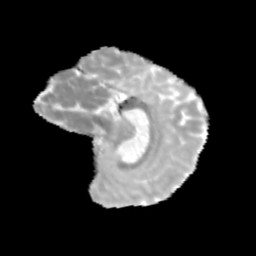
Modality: MD
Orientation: sagittal
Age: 9
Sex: male
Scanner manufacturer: siemens
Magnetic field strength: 3 T
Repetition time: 3.8 s
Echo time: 0.07 s